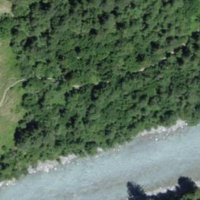
EUNIS habitat code: 45
Species observed at this site:
Bufo bufo